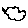
Label: cloud